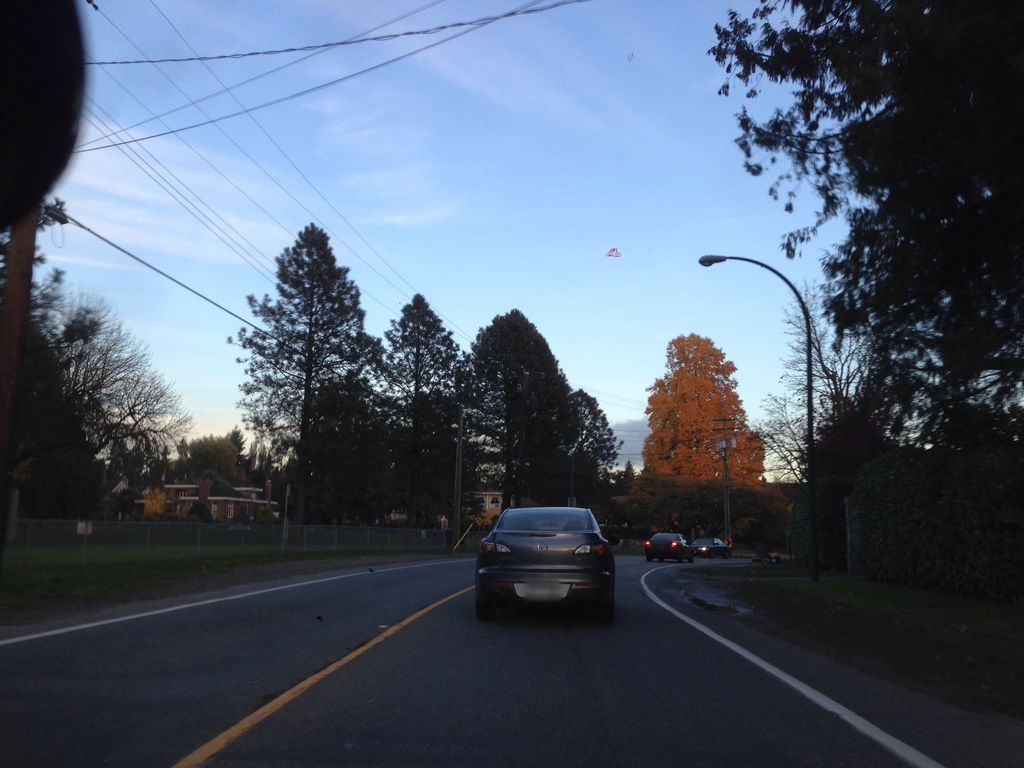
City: vancouver